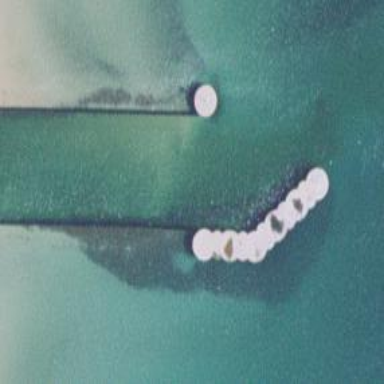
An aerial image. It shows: Breakwater structure.